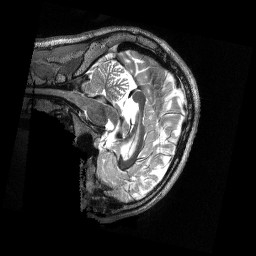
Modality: T2w
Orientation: sagittal
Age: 19
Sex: male
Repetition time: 3.2 s
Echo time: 0.563 s